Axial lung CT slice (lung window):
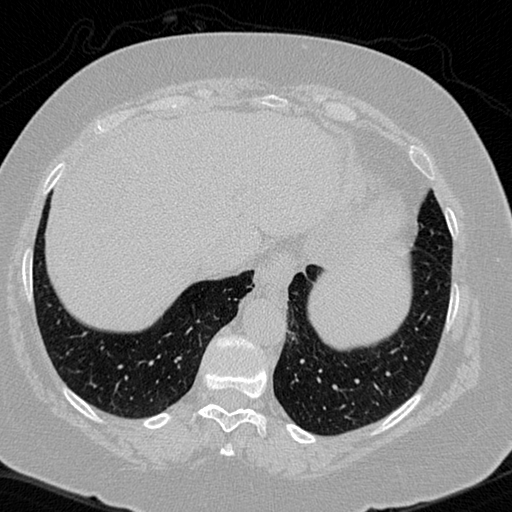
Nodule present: no